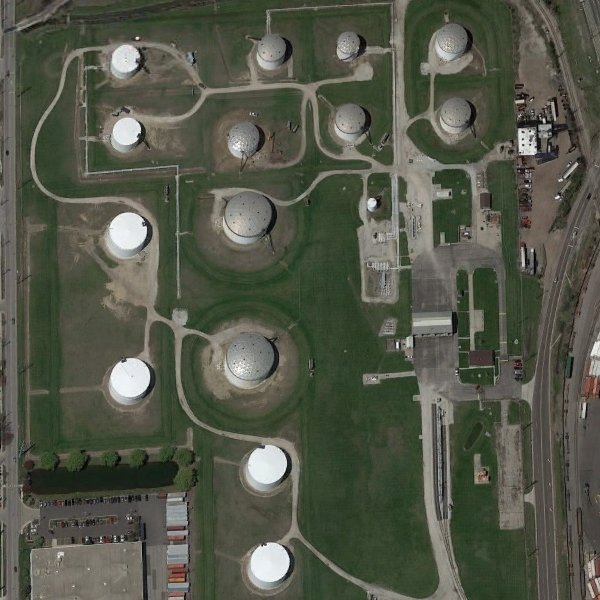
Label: StorageTanks